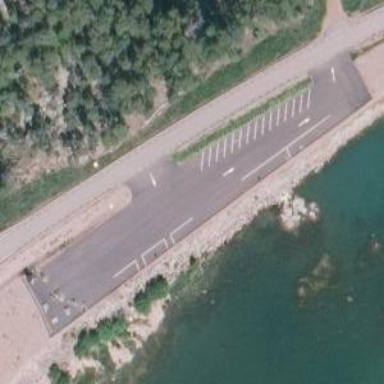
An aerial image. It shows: Rest area along the road with picnic tables.